Aerial crown-view tile of a tropical tree (Barro Colorado Island, Panama), acquired 20241014:
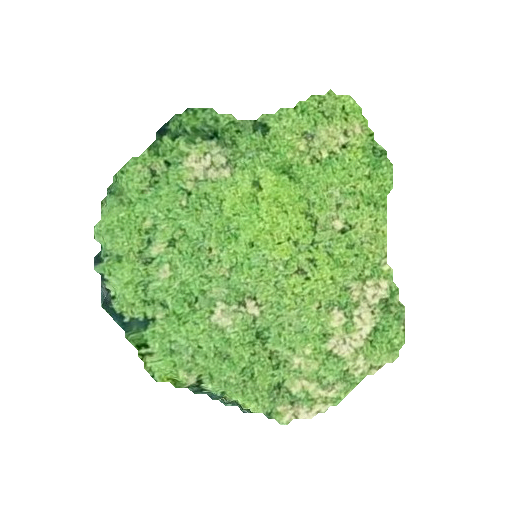
Species: Prioria copaifera
GBIF accepted scientific name: Prioria copaifera
Crown area: 119.377 m²